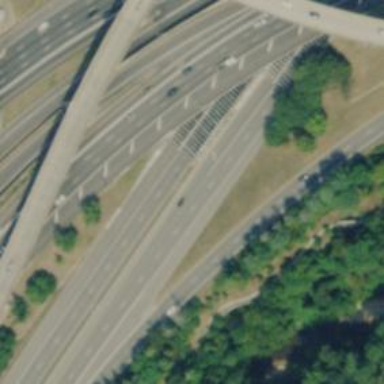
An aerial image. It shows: Motorway.